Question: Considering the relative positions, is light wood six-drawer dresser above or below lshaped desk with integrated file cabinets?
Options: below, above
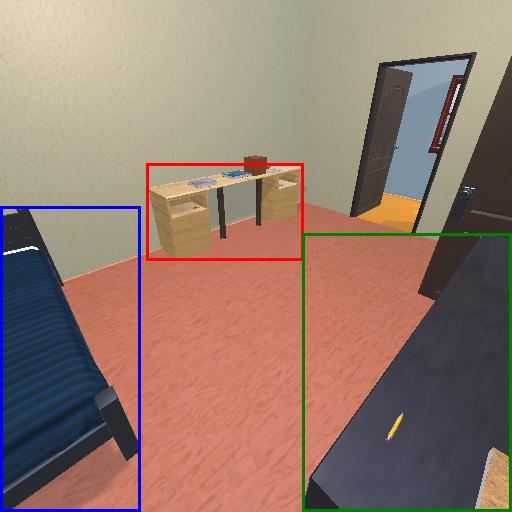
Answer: below